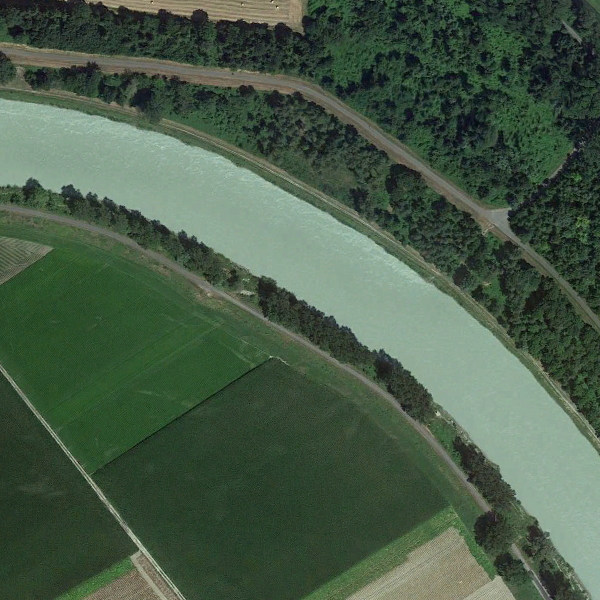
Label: River